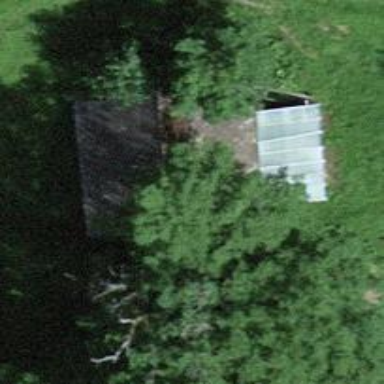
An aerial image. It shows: Gabled roof on farm auxiliary building.